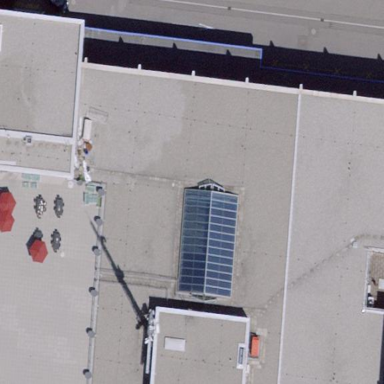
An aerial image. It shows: Industrial building with flat roof.